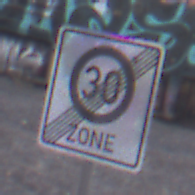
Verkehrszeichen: EndeZone30
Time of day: SunriseSunset
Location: Outdoor (Suburban)
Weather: PartlyCloudy
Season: NotSpecified
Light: Natural